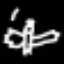
Label: angel